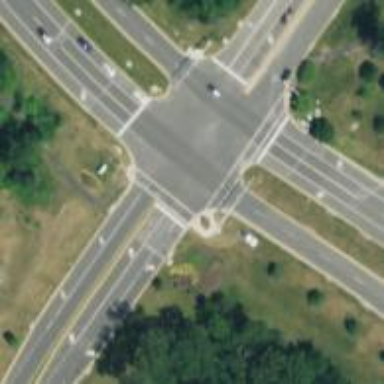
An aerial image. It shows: Zebra crossing for pedestrians.